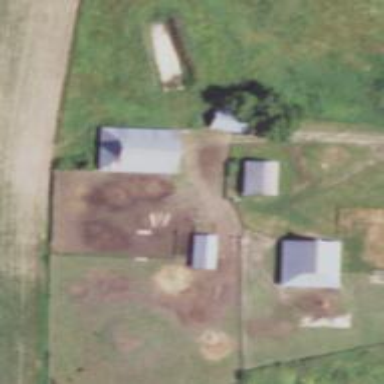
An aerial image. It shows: Farmyard area.